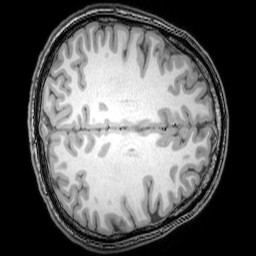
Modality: T1w
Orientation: axial
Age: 25
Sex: male
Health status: healthy
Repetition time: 0.081 s
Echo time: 0.037 s